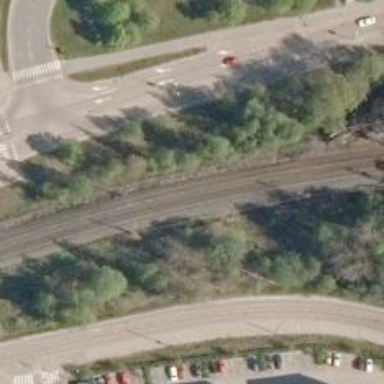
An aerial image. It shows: Railway with continuous electrified contact lines.